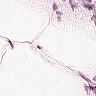
Metastatic tissue present: no